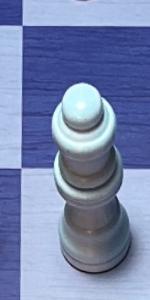
Label: Queen_White